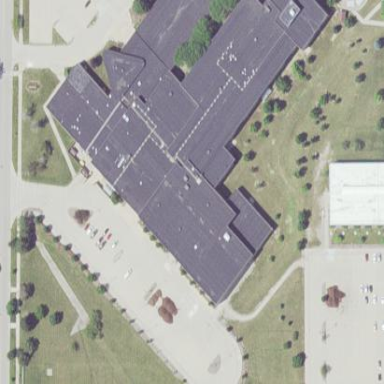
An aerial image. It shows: School.